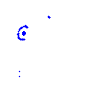
Particle: proton